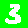
Digit: 3